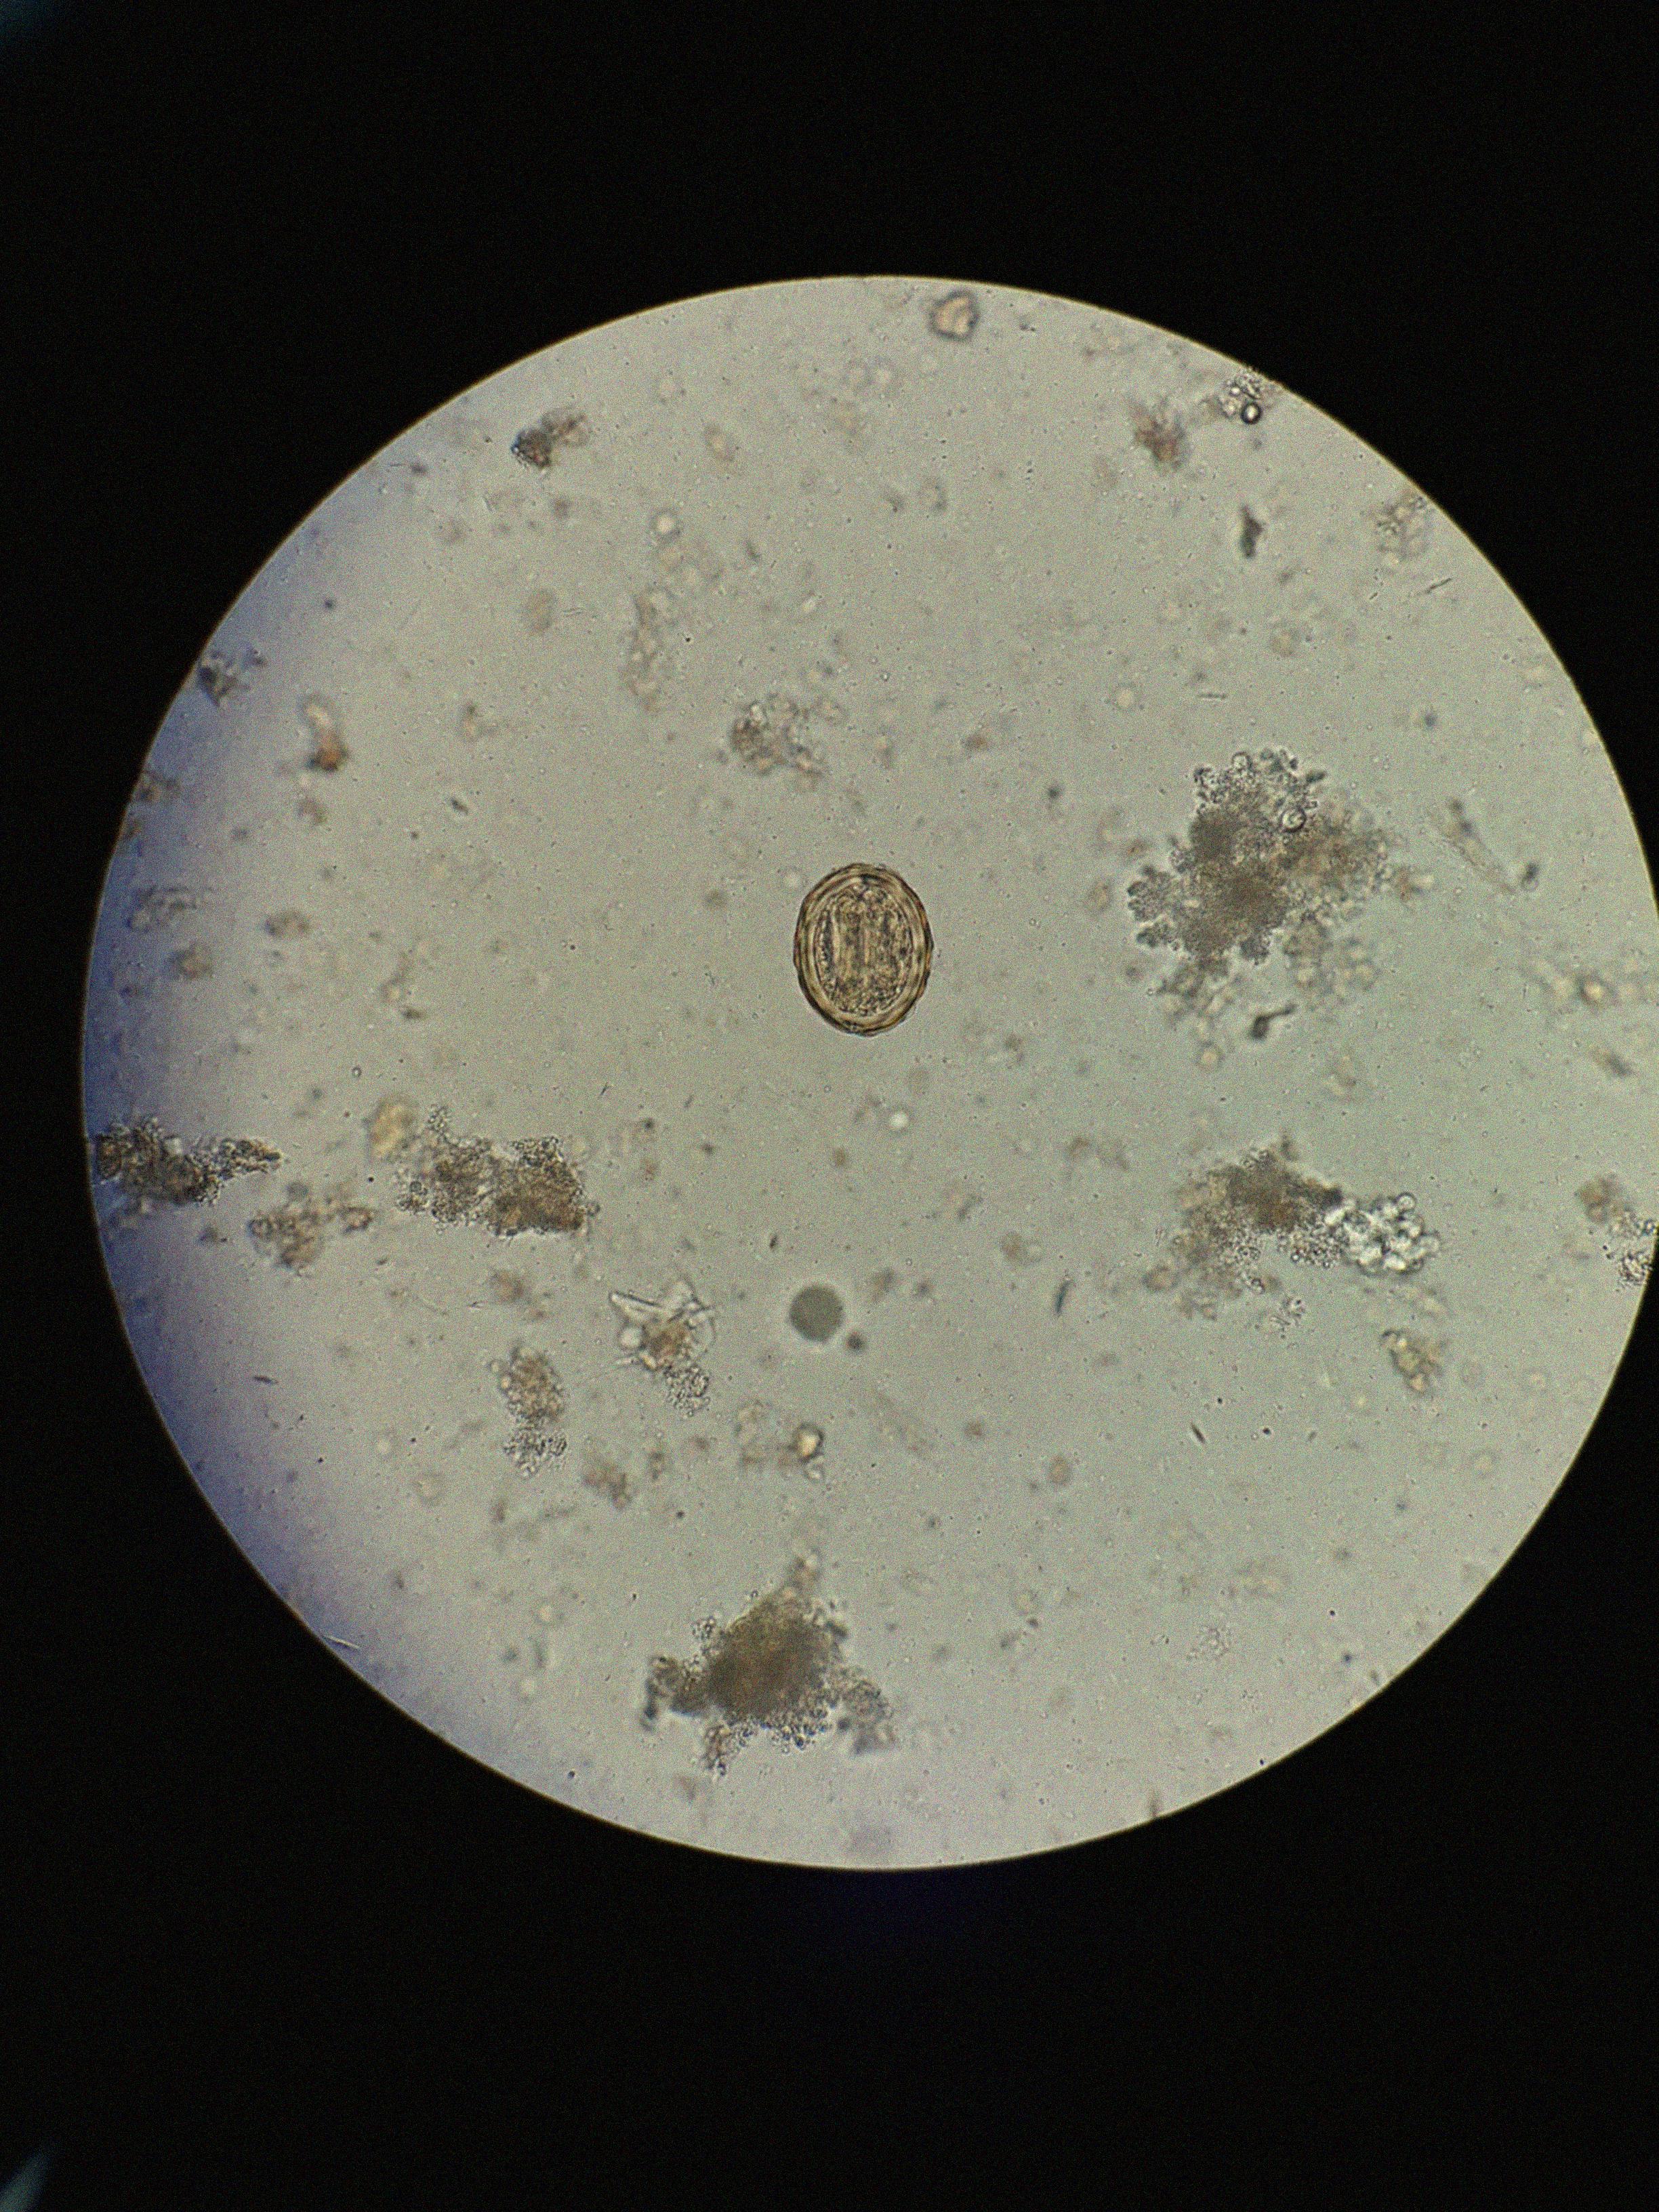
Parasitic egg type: Ascaris lumbricoides